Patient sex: F
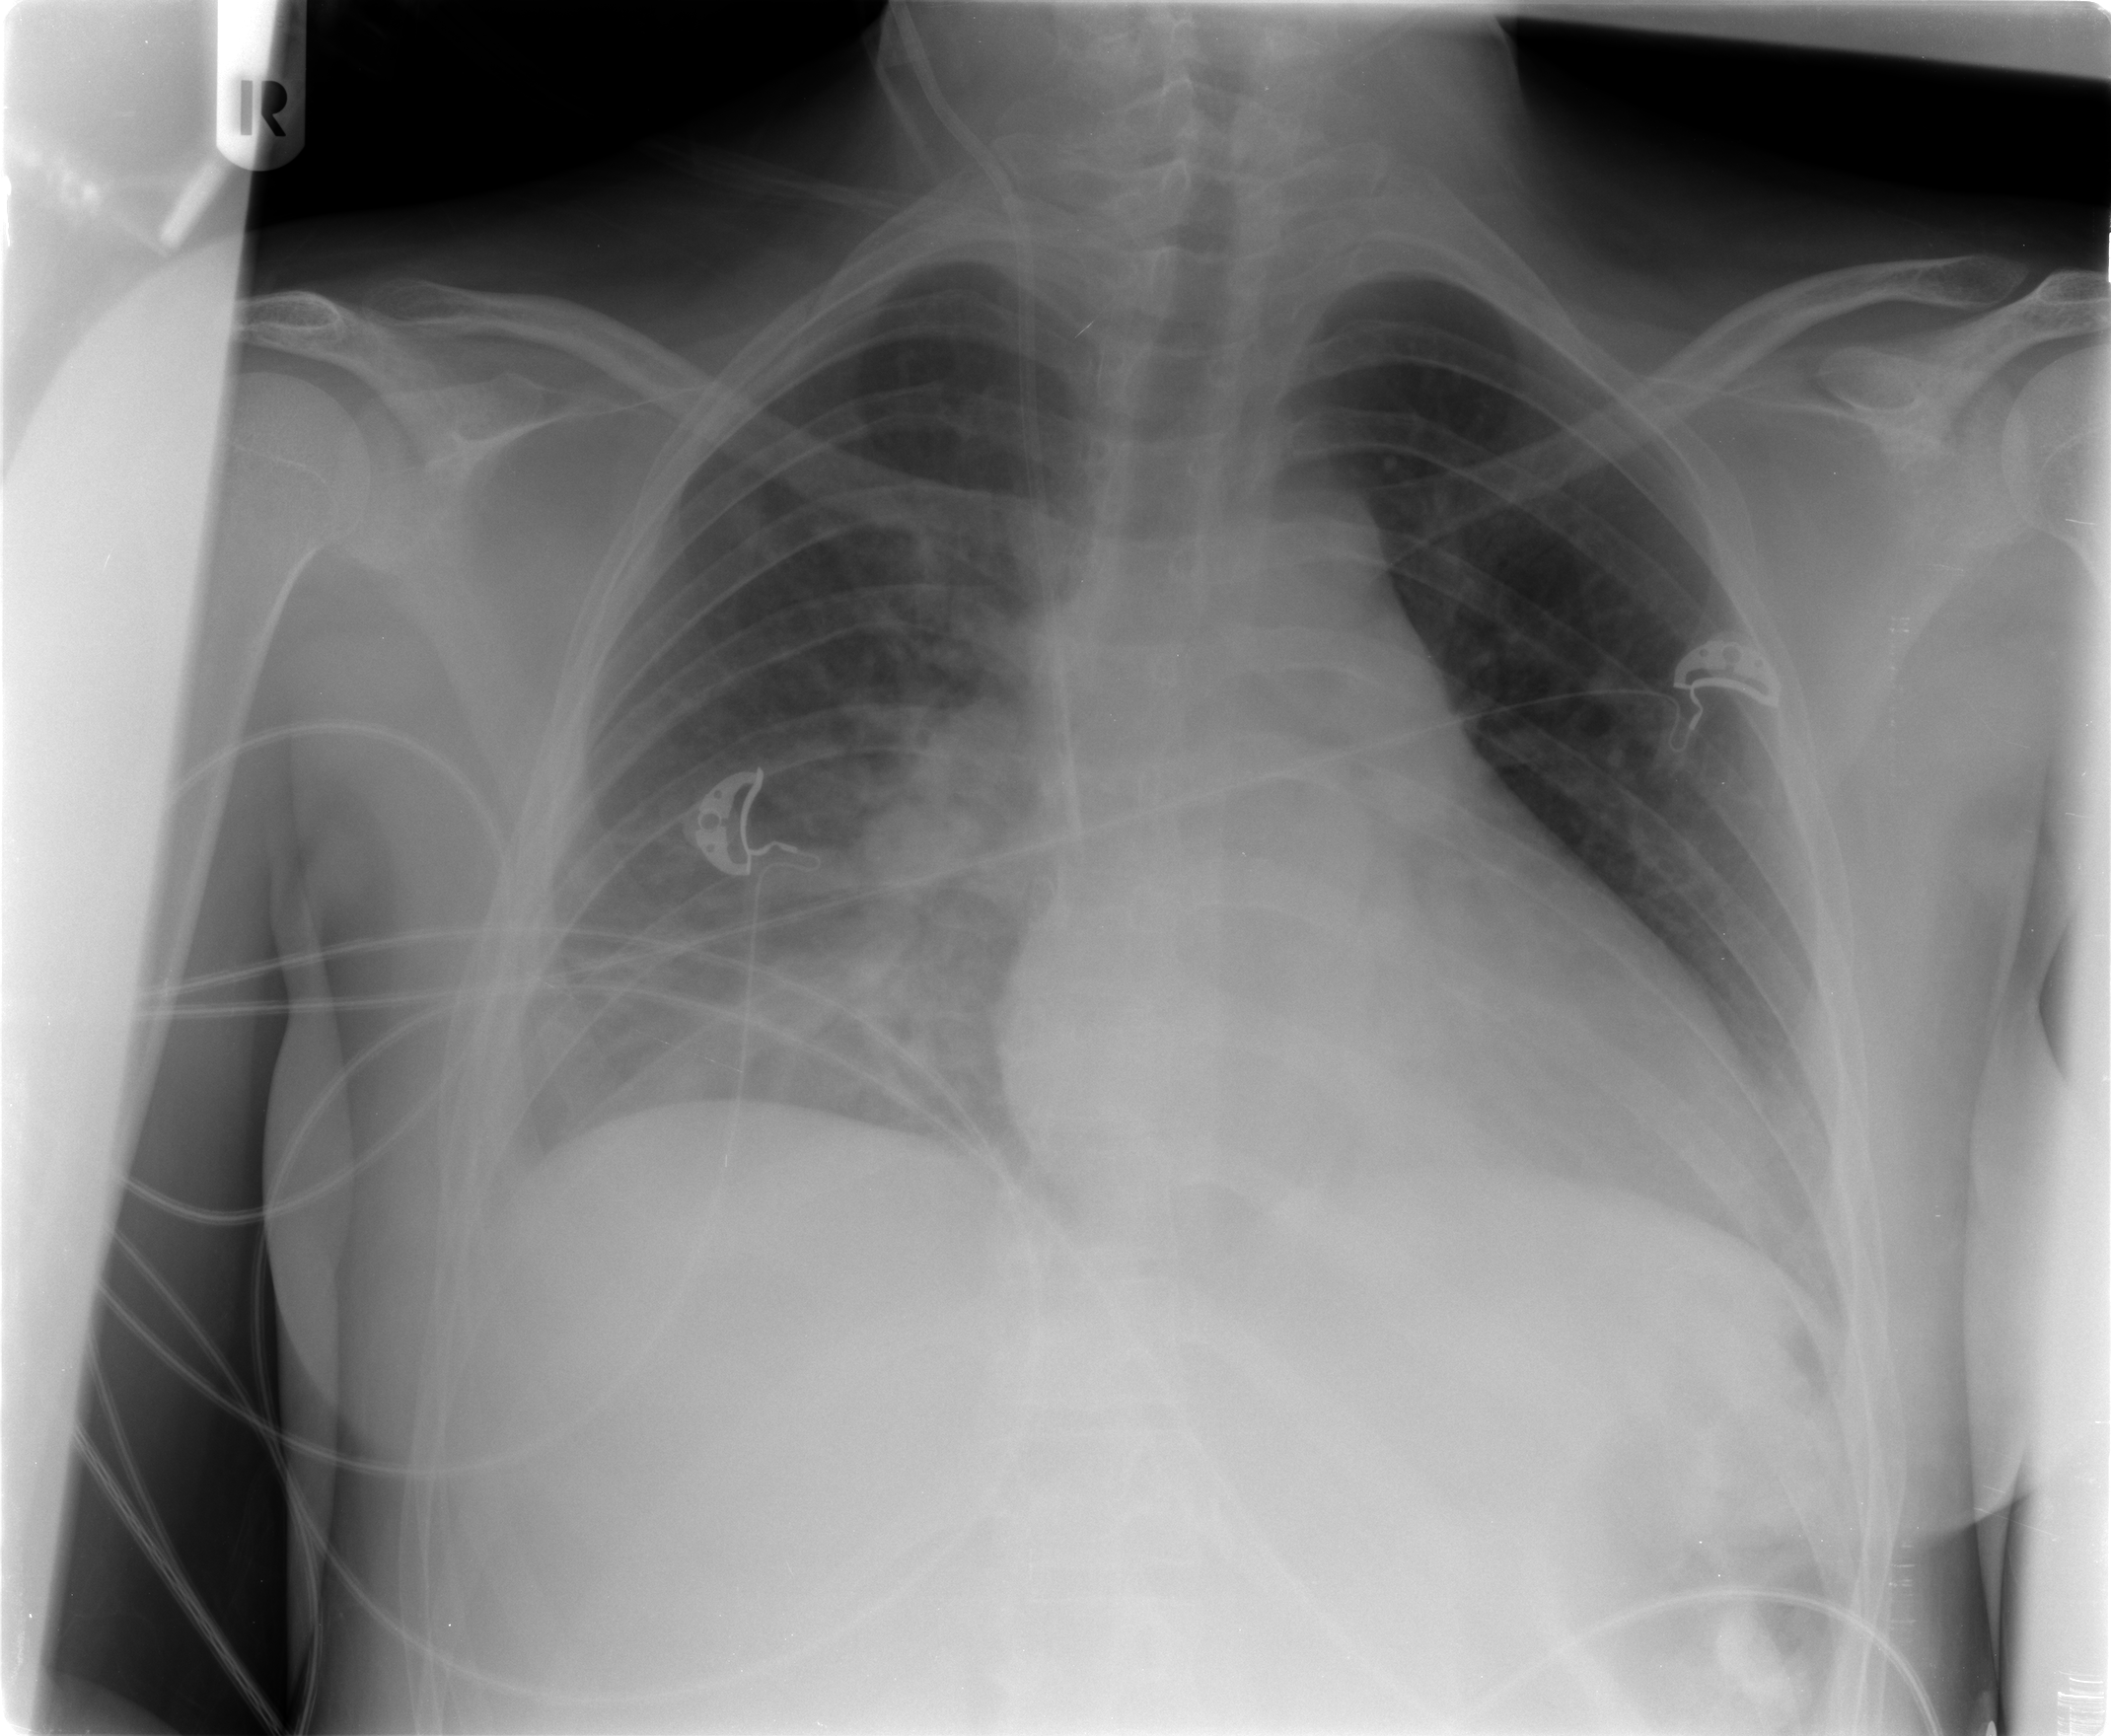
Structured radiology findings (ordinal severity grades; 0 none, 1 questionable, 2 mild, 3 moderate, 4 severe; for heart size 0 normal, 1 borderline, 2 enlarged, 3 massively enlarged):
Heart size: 2
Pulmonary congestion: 2
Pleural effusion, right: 2
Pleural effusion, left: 2
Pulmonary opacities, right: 2
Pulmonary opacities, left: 0
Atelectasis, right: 2
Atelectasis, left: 2